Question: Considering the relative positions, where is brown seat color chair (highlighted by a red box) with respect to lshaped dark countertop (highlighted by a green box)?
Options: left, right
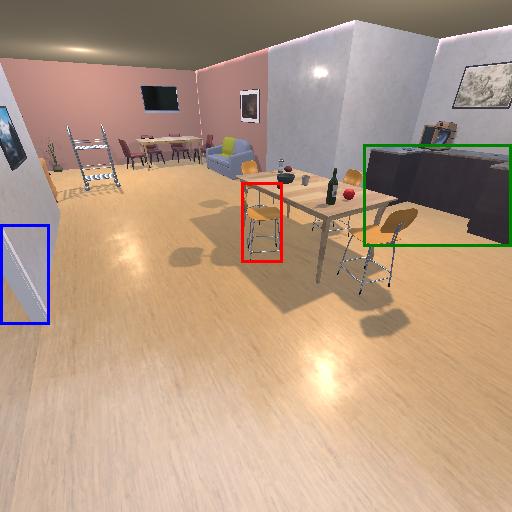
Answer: left